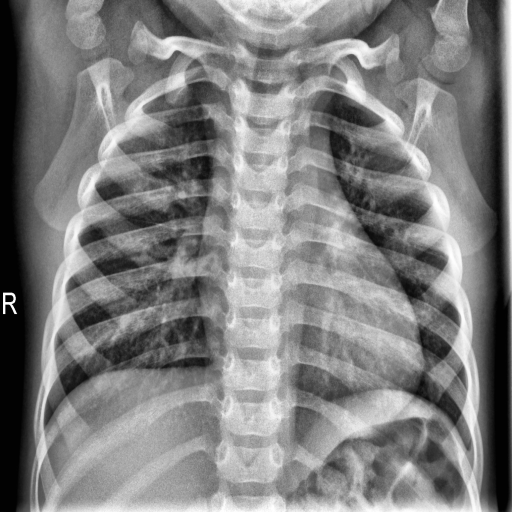
Finding: NORMAL